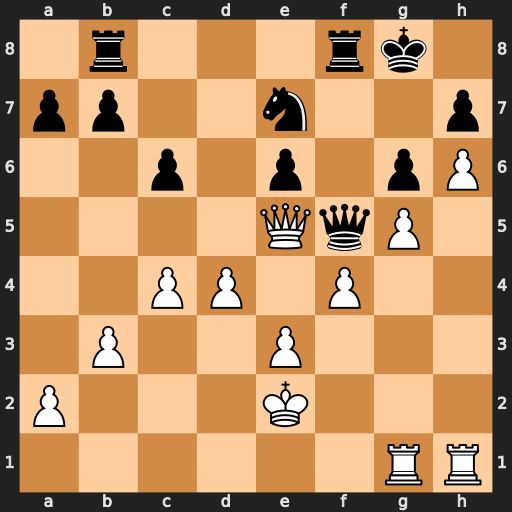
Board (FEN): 1r3rk1/pp2n2p/2p1p1pP/4QqP1/2PP1P2/1P2P3/P3K3/6RR
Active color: w
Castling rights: -
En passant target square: -
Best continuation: Qg7#